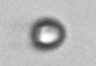
Label: nanoplankton_mix